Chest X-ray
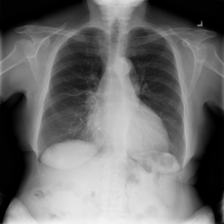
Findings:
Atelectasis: negative
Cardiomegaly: positive
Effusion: negative
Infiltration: negative
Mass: negative
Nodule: negative
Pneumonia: negative
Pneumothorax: negative
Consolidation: negative
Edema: negative
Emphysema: negative
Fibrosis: negative
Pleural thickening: negative
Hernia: negative